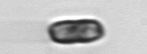
Label: pennate